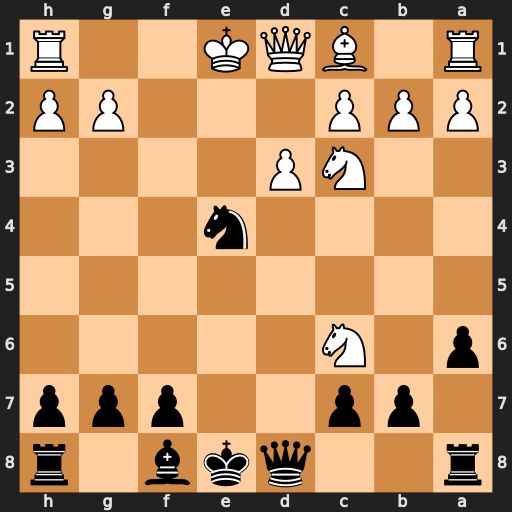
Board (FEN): r2qkb1r/1pp2ppp/p1N5/8/4n3/2NP4/PPP3PP/R1BQK2R
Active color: b
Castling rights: KQkq
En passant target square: -
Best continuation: Qh4+ g3 Nxg3 Bg5 Qxg5